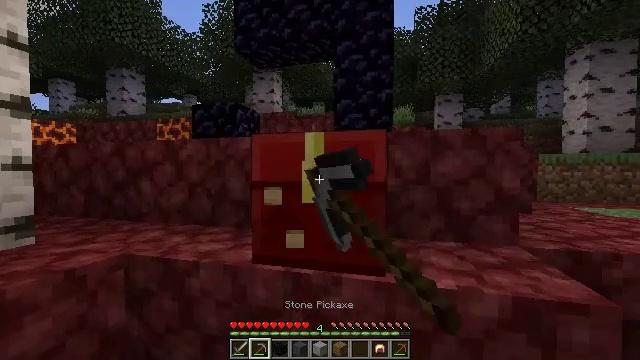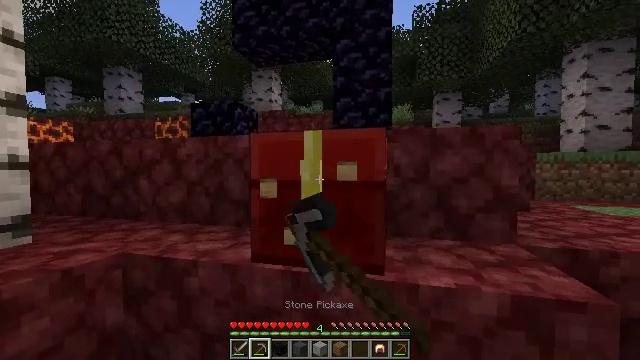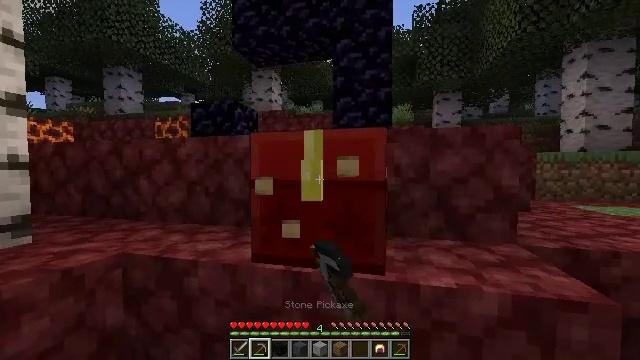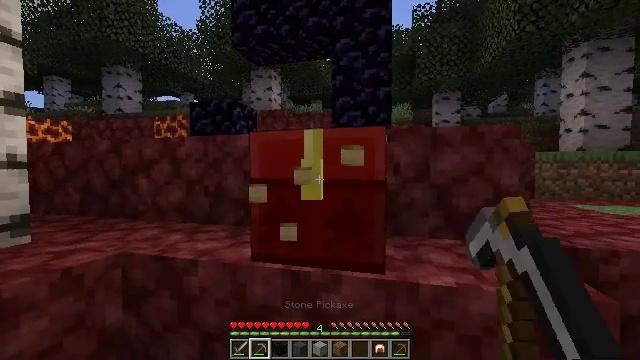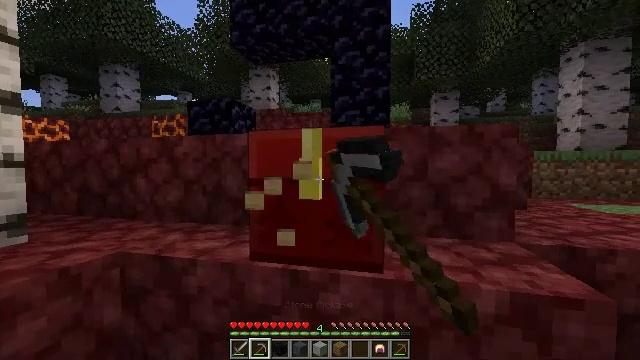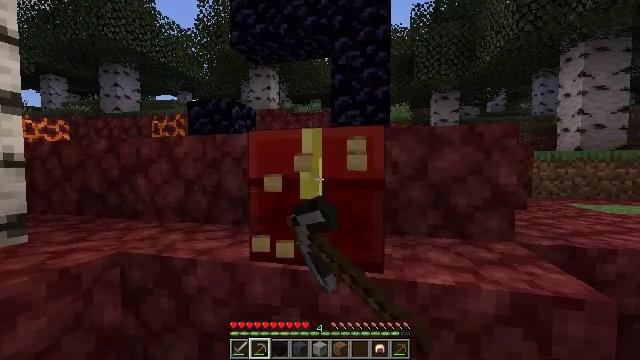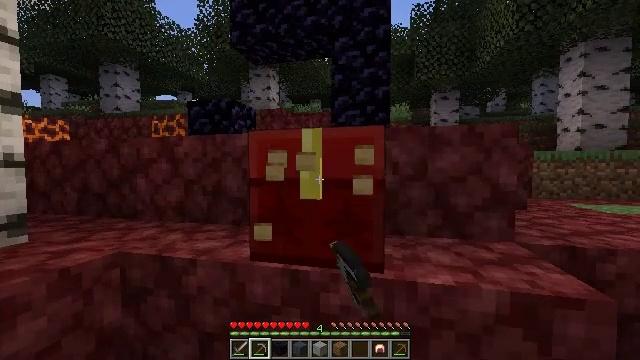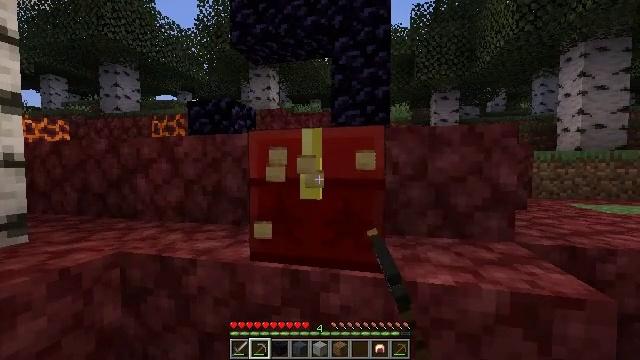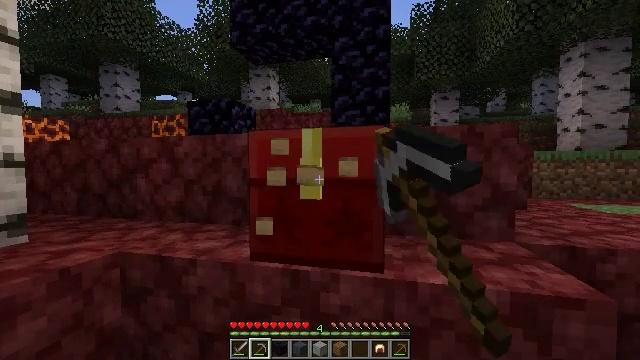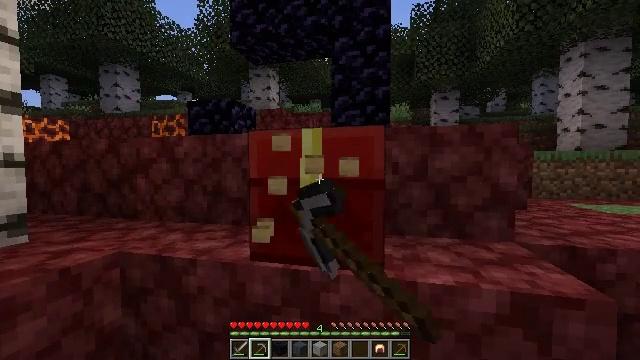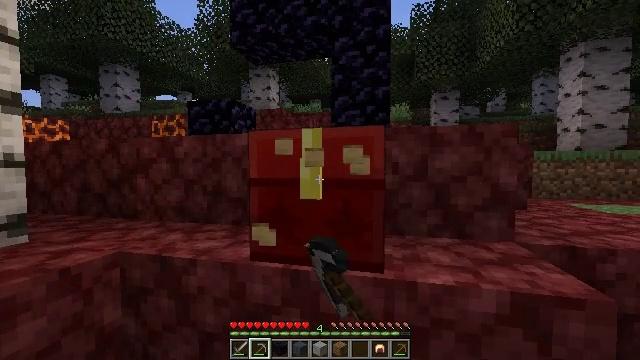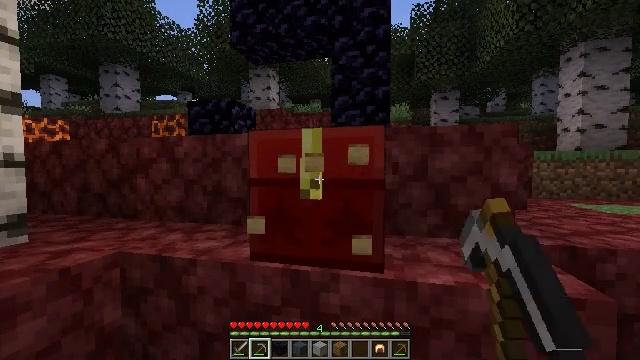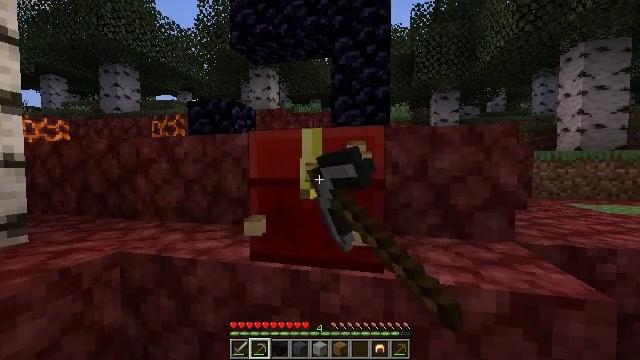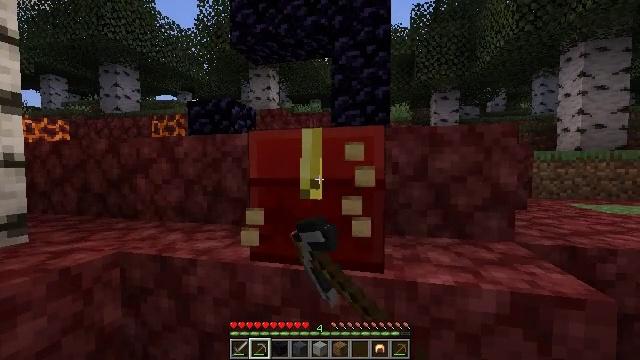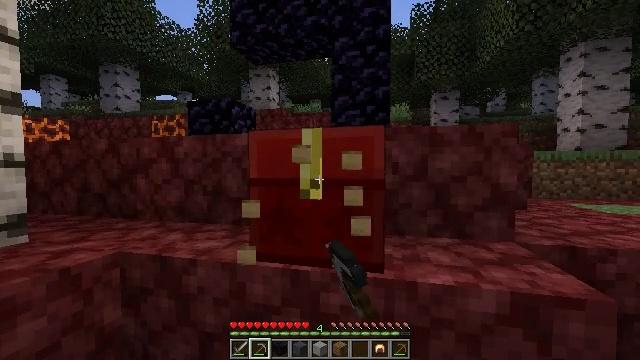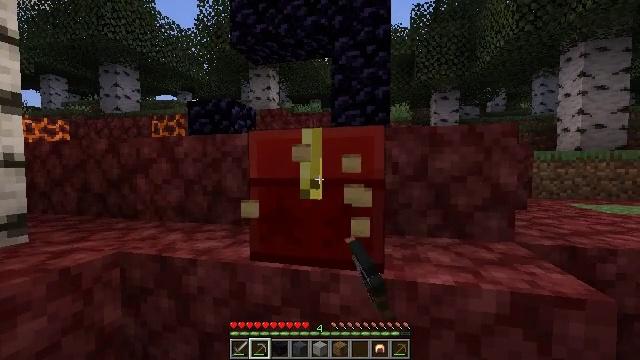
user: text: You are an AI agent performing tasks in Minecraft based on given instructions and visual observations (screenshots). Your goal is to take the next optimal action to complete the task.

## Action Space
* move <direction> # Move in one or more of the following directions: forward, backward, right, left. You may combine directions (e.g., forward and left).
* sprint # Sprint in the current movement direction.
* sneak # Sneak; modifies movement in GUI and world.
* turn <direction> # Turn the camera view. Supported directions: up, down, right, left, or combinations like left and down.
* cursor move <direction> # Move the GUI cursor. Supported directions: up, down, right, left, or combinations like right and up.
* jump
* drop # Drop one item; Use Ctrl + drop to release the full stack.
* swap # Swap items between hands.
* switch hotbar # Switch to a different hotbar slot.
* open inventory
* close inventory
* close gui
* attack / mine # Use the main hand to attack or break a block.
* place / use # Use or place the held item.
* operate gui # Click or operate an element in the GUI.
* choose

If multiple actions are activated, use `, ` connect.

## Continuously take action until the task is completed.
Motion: motion action
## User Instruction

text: Mine a chest to move it.
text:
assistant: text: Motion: attack / mine
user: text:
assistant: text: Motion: attack / mine
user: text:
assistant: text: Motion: attack / mine
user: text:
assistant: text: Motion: attack / mine
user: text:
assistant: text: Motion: attack / mine
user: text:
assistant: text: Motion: attack / mine
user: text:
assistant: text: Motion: attack / mine
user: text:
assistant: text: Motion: attack / mine
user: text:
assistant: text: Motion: attack / mine
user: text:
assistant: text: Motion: attack / mine
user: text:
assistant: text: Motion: attack / mine
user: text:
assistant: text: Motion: attack / mine
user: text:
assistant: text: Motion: attack / mine
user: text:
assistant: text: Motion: attack / mine
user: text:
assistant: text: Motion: attack / mine
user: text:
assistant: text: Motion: attack / mine
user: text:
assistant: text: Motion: attack / mine
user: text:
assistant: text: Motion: attack / mine
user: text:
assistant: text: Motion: attack / mine
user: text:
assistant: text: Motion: attack / mine
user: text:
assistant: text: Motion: attack / mine
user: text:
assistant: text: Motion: attack / mine
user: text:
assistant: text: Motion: attack / mine
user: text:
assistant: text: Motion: attack / mine
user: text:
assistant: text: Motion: attack / mine
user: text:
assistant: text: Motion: attack / mine
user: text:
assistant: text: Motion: attack / mine
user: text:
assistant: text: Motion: attack / mine
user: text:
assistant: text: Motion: attack / mine
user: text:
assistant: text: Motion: attack / mine